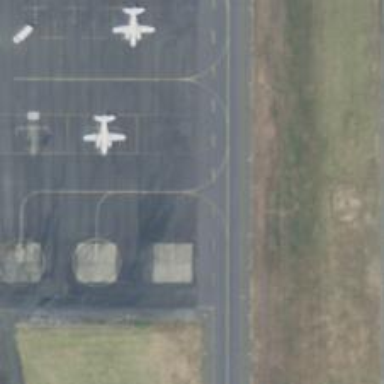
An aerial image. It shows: Image of taxiway at airport.